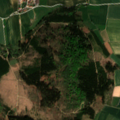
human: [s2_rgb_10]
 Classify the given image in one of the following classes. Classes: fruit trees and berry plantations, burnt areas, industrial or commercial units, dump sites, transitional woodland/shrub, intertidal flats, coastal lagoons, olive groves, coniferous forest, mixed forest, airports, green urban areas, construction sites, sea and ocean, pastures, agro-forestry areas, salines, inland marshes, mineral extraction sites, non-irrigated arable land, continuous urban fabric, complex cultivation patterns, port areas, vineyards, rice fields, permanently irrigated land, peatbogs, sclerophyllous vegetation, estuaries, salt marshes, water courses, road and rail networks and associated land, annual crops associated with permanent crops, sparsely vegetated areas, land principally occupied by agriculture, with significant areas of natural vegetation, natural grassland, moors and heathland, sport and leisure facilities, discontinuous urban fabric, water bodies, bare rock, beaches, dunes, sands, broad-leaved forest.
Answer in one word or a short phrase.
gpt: non-irrigated arable land, coniferous forest